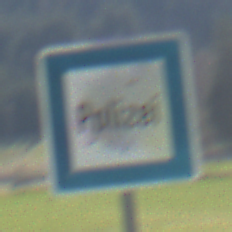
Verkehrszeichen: Polizei
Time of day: MorningAfternoon
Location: Outdoor (Nature)
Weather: PartlyCloudy
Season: NotSpecified
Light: Natural